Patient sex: F
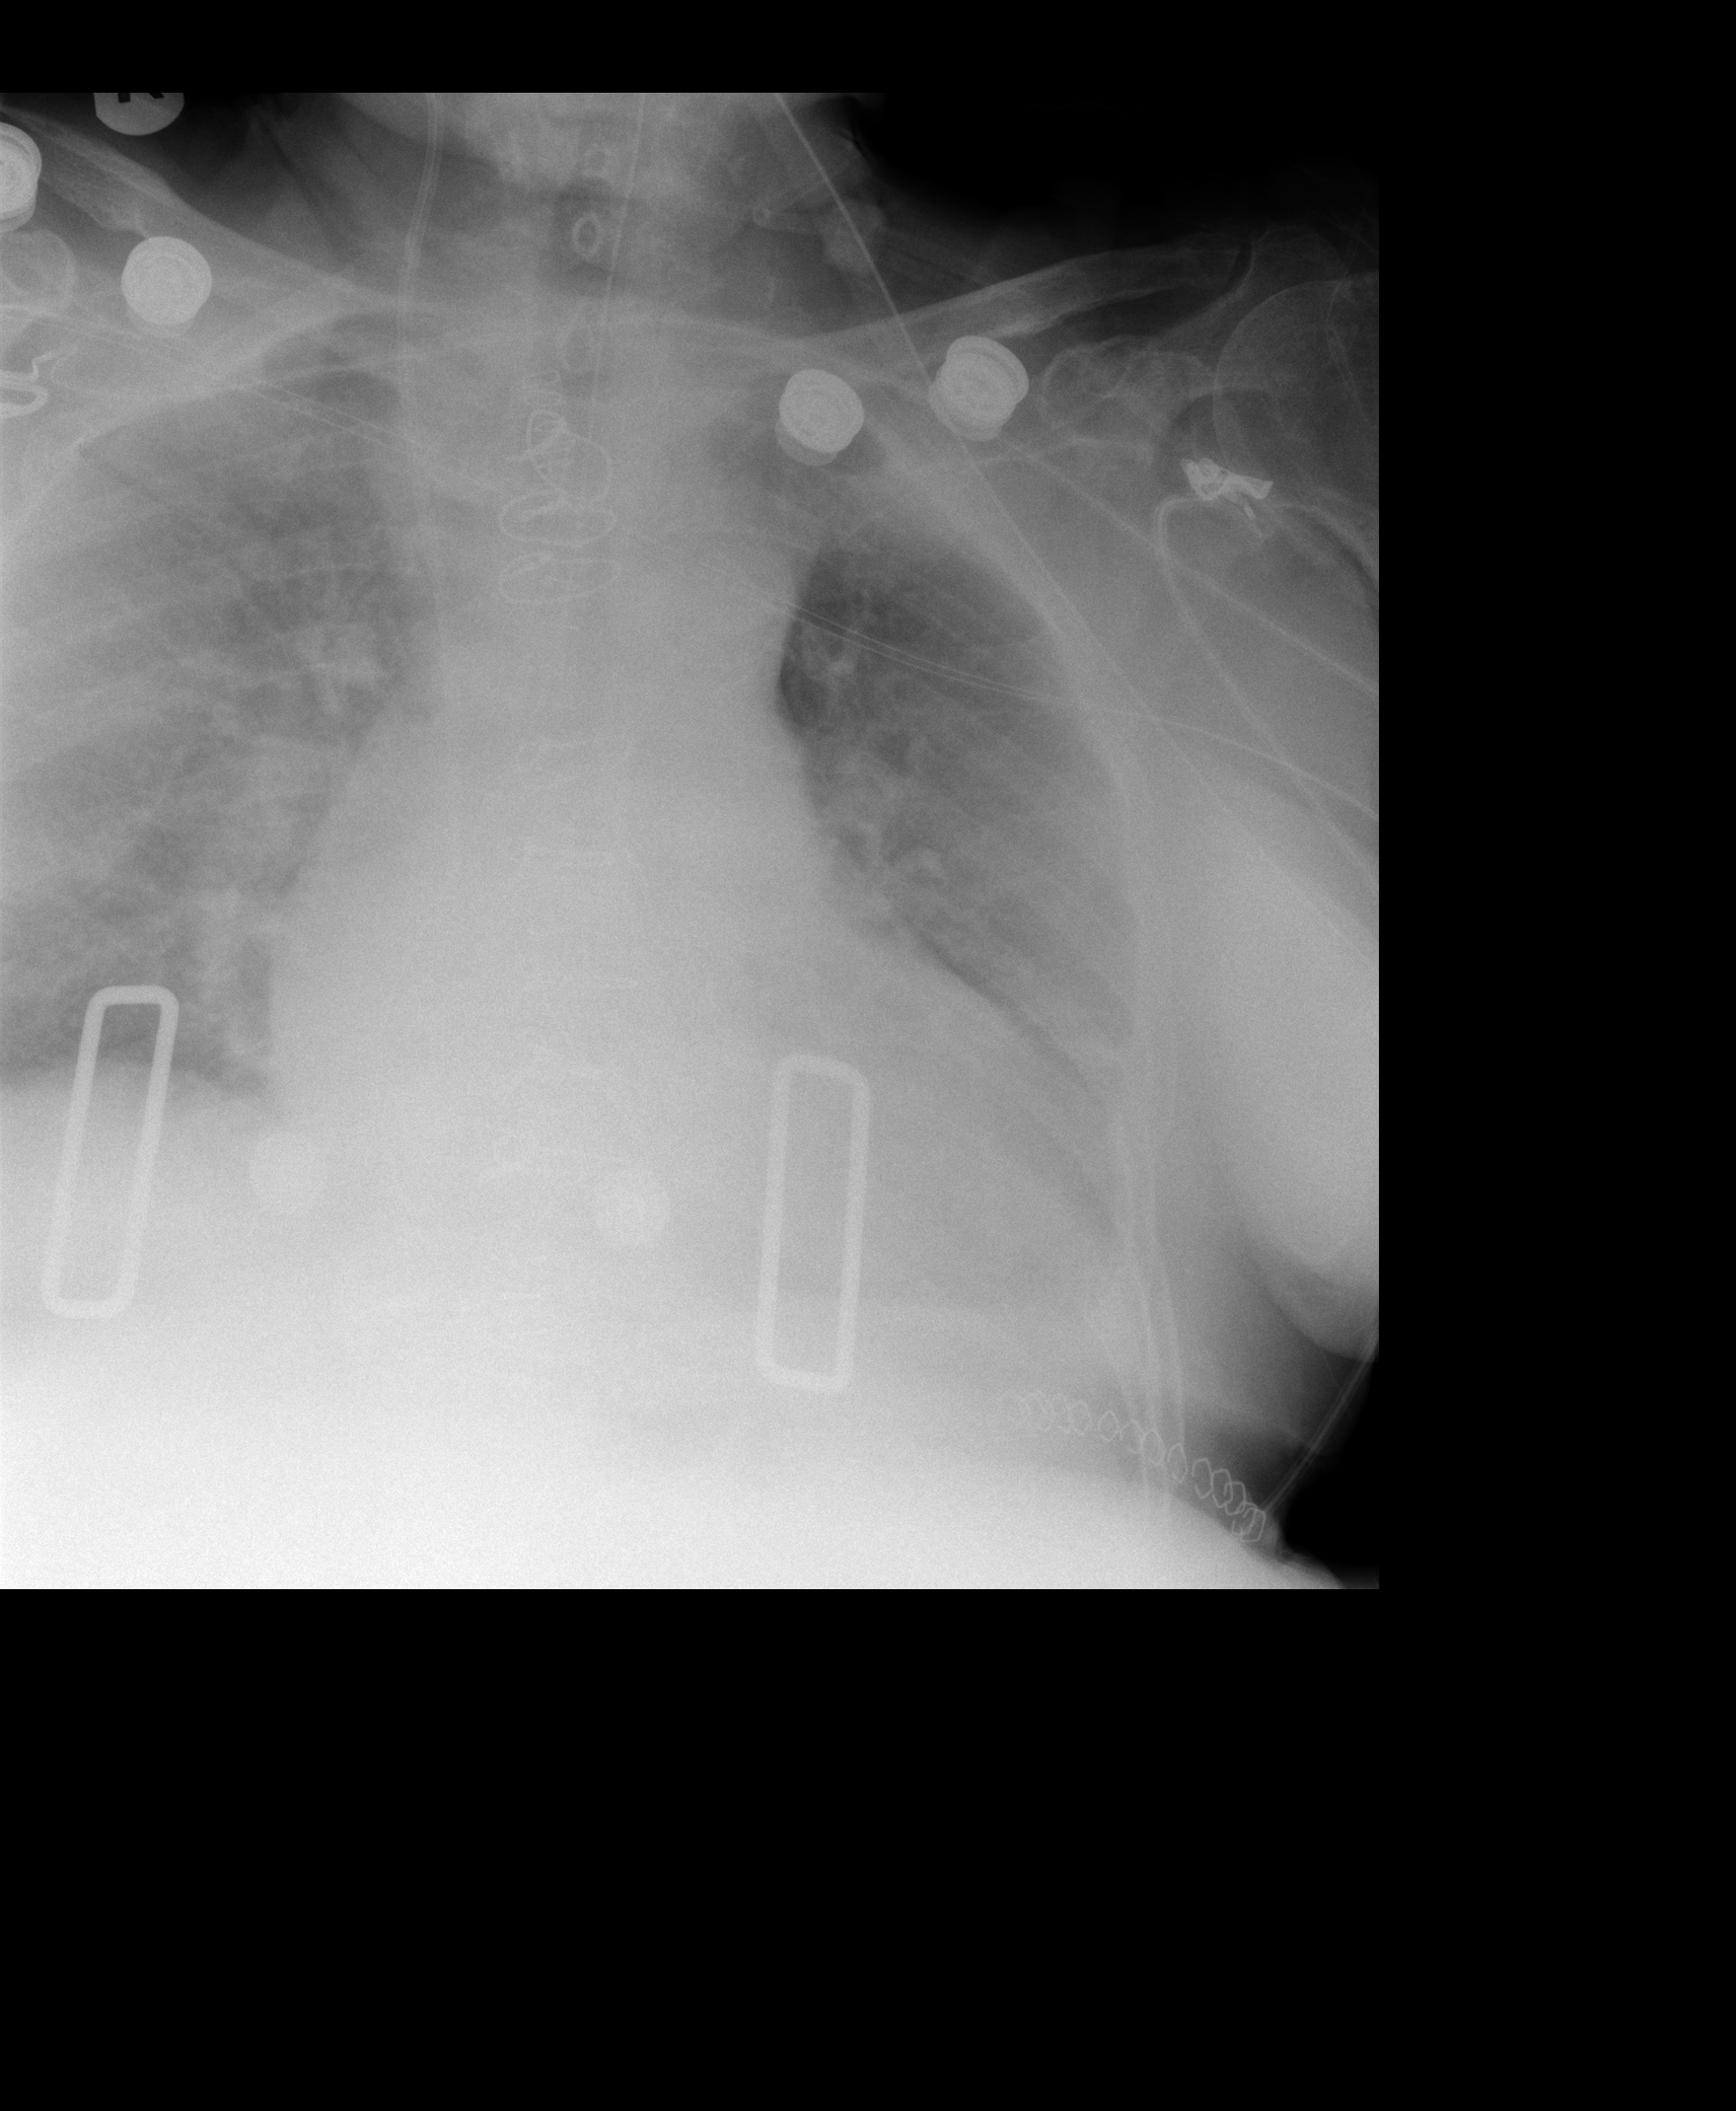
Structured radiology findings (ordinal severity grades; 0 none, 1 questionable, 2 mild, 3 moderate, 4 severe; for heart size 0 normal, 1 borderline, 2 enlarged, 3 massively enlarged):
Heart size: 2
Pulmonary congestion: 2
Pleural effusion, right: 2
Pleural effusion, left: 2
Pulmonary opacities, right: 0
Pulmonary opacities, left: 0
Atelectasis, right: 1
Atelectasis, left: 1